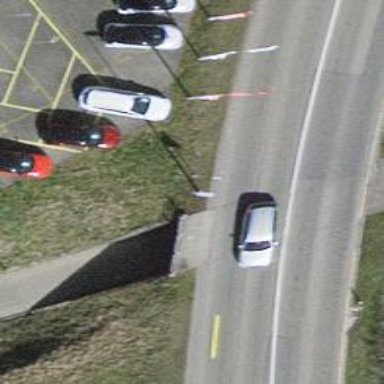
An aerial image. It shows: Service road going through tunnel.